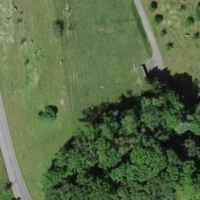
EUNIS habitat code: 52
Species observed at this site:
Fagus sylvatica
Fraxinus excelsior